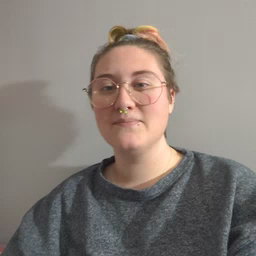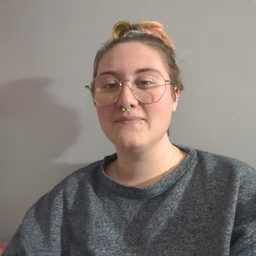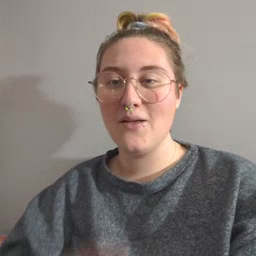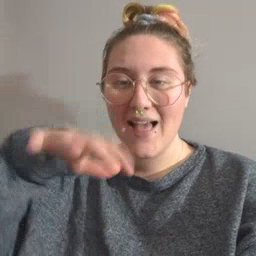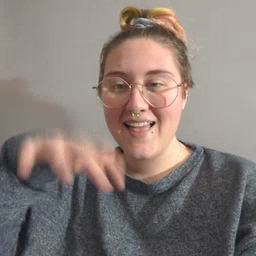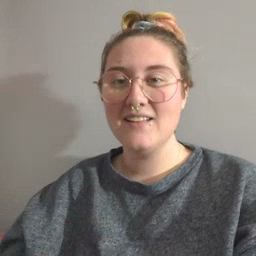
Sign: rain